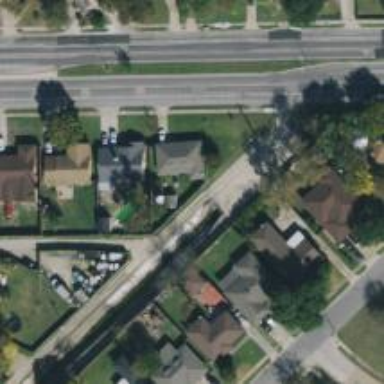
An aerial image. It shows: Alley classified as service road.